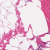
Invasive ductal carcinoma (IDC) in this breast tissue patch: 0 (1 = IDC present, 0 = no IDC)